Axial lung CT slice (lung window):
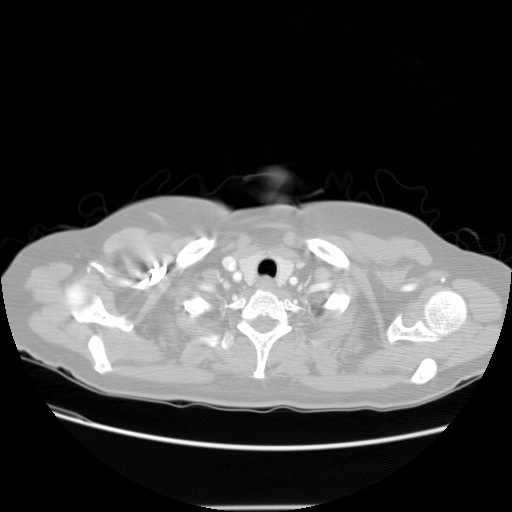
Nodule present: no